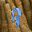
Label: 9